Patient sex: M
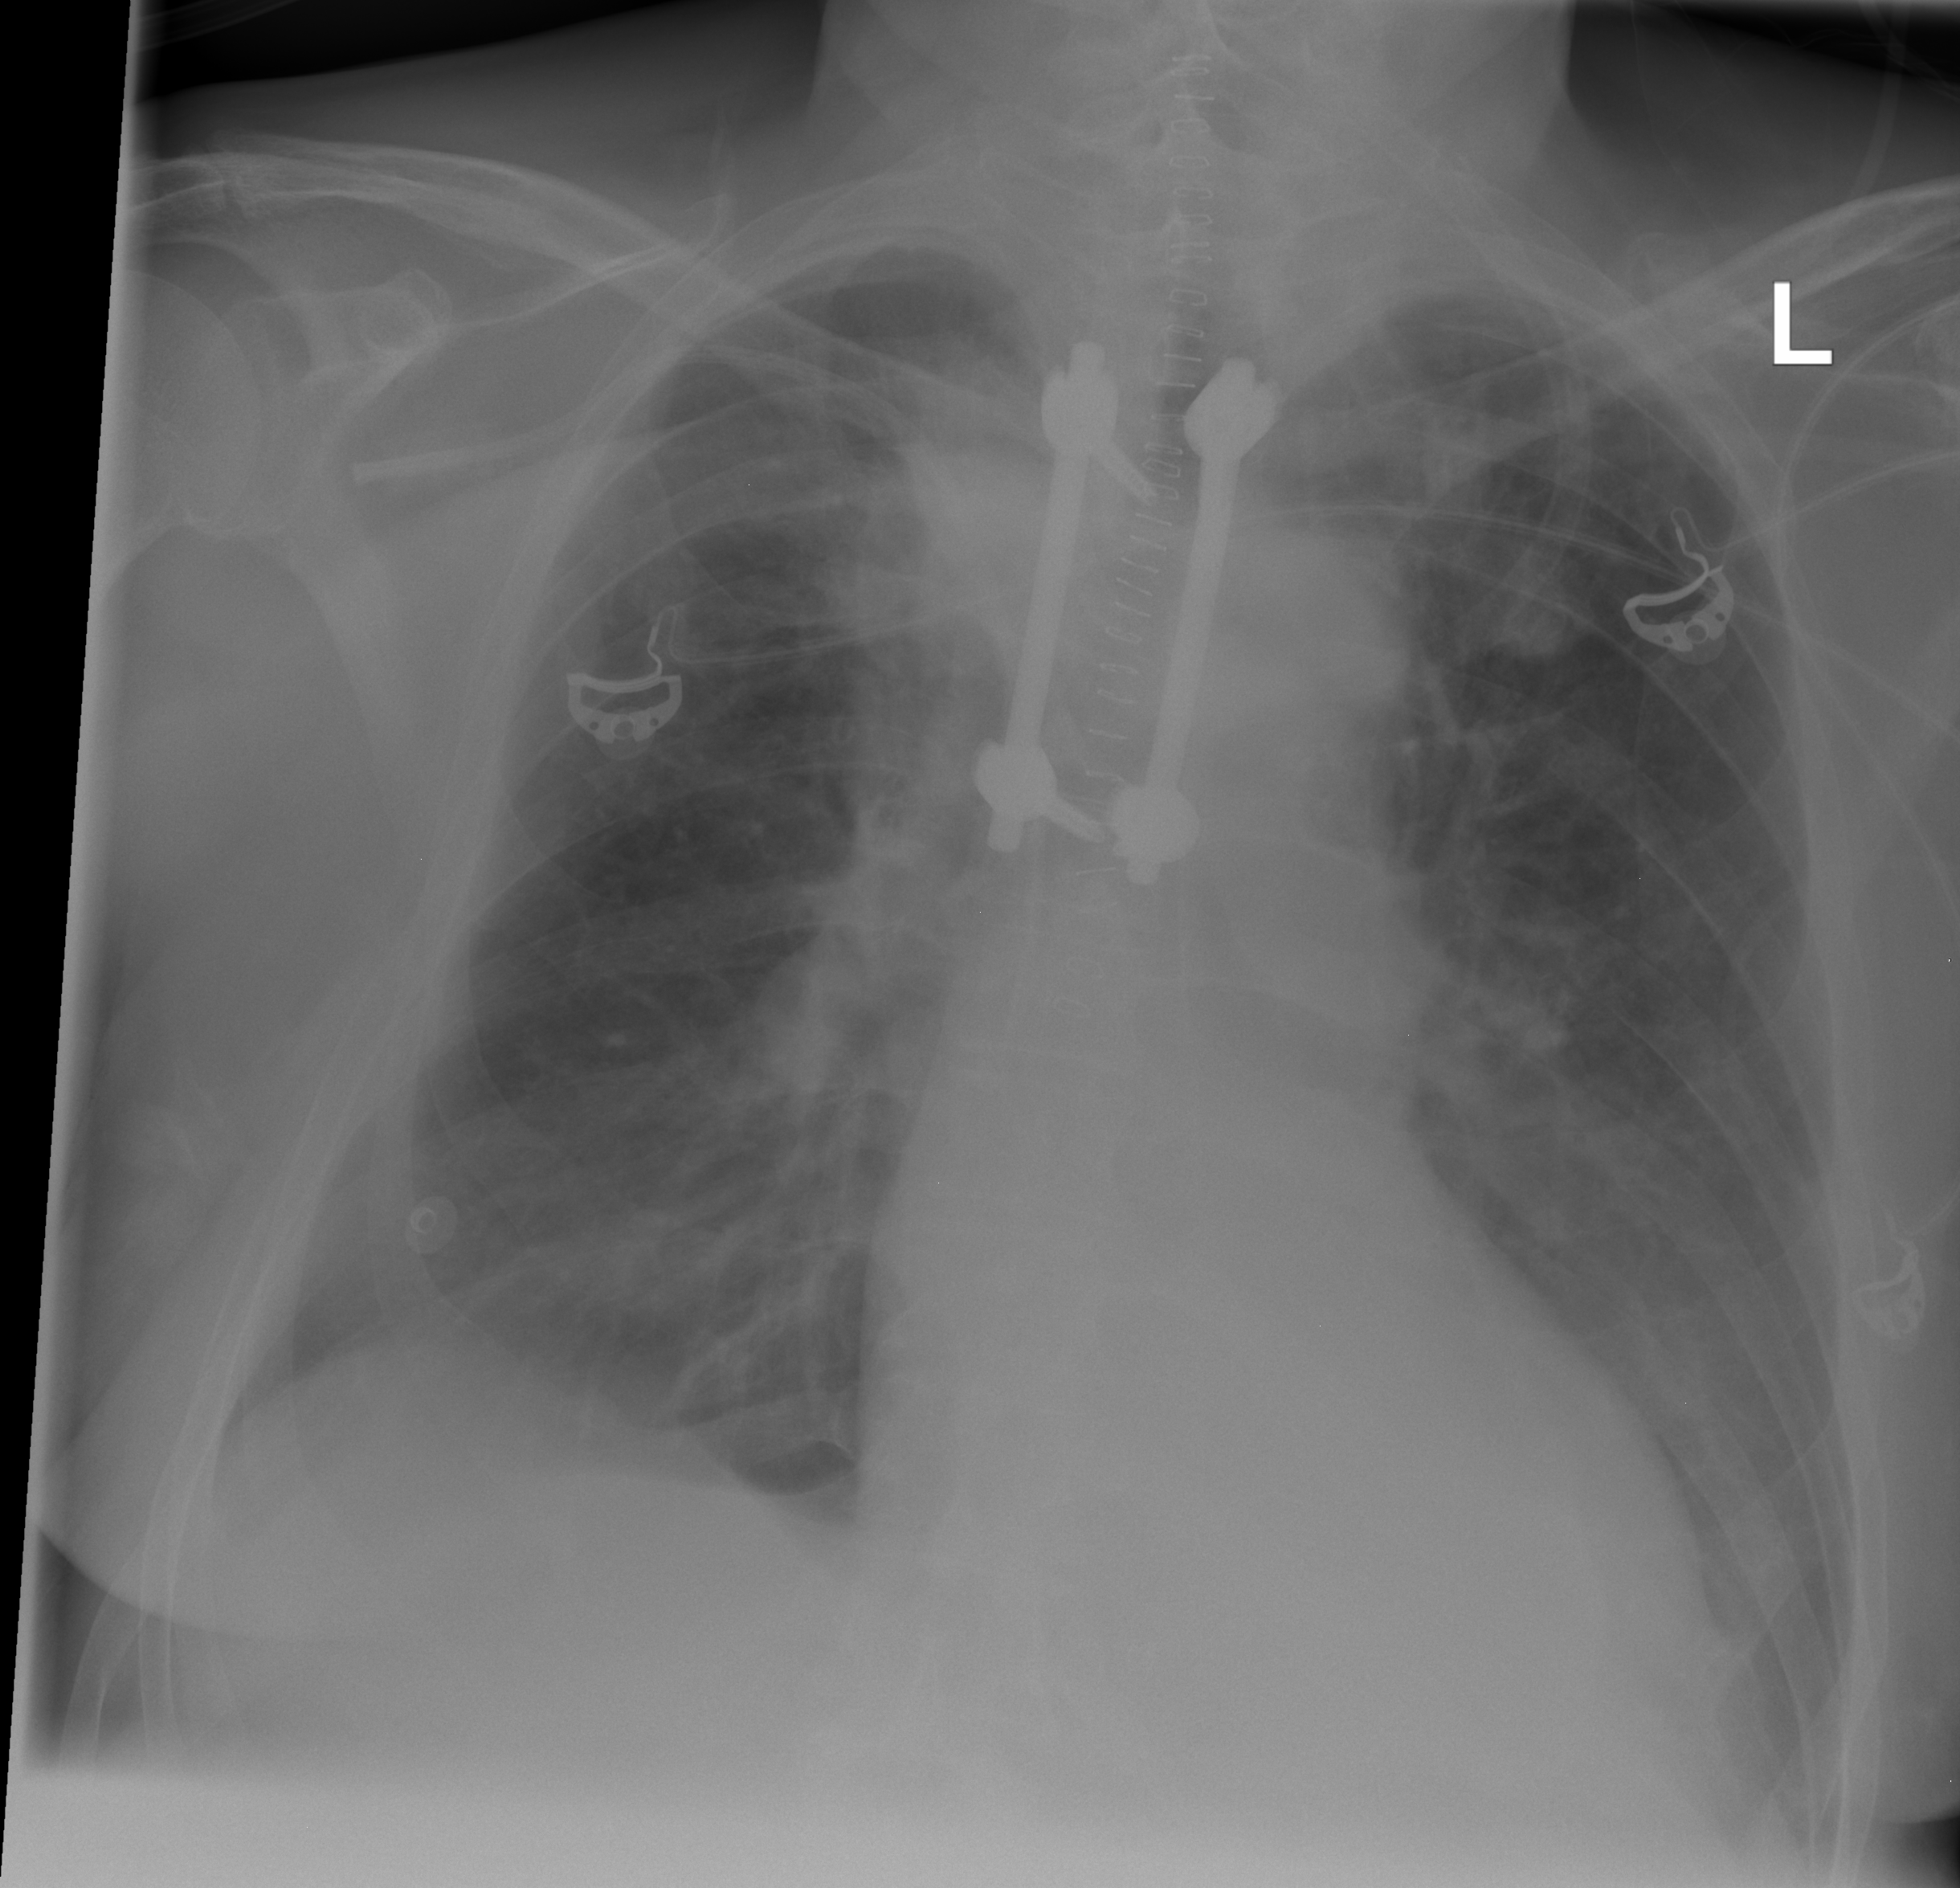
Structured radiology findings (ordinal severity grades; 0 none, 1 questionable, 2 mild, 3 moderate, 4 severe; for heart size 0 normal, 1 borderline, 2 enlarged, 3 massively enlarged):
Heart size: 0
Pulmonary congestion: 0
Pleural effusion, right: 1
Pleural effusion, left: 1
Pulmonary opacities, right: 2
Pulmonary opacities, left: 2
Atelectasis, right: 2
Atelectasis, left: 1